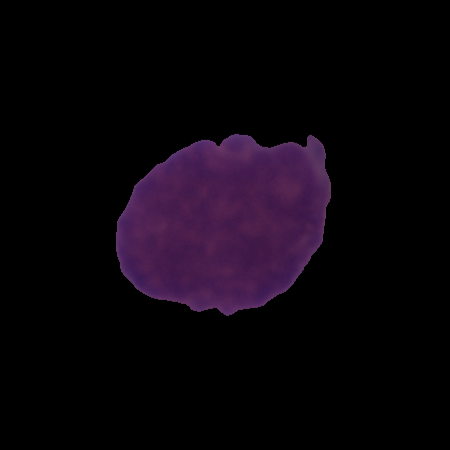
Label: healthy